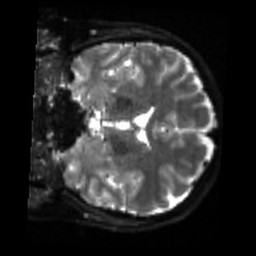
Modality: sbref
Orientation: coronal
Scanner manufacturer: siemens
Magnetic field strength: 3 T
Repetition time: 4 s
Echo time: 0.0594 s